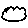
Label: cloud